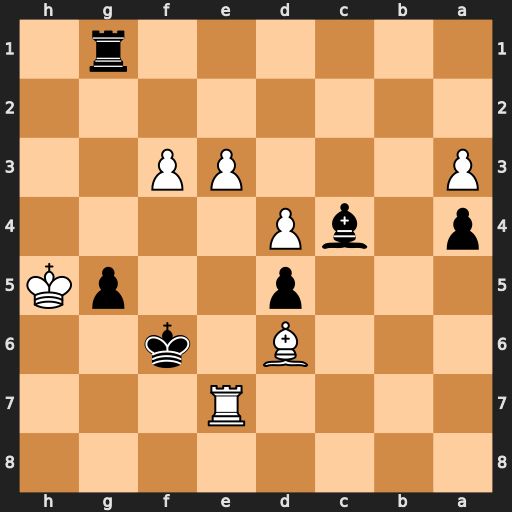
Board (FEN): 8/4R3/3B1k2/3p2pK/p1bP4/P3PP2/8/6r1
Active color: b
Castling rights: -
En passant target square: -
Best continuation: Be2 Be5+ Kxe7